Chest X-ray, AP view. Patient: 58 years old, sex M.
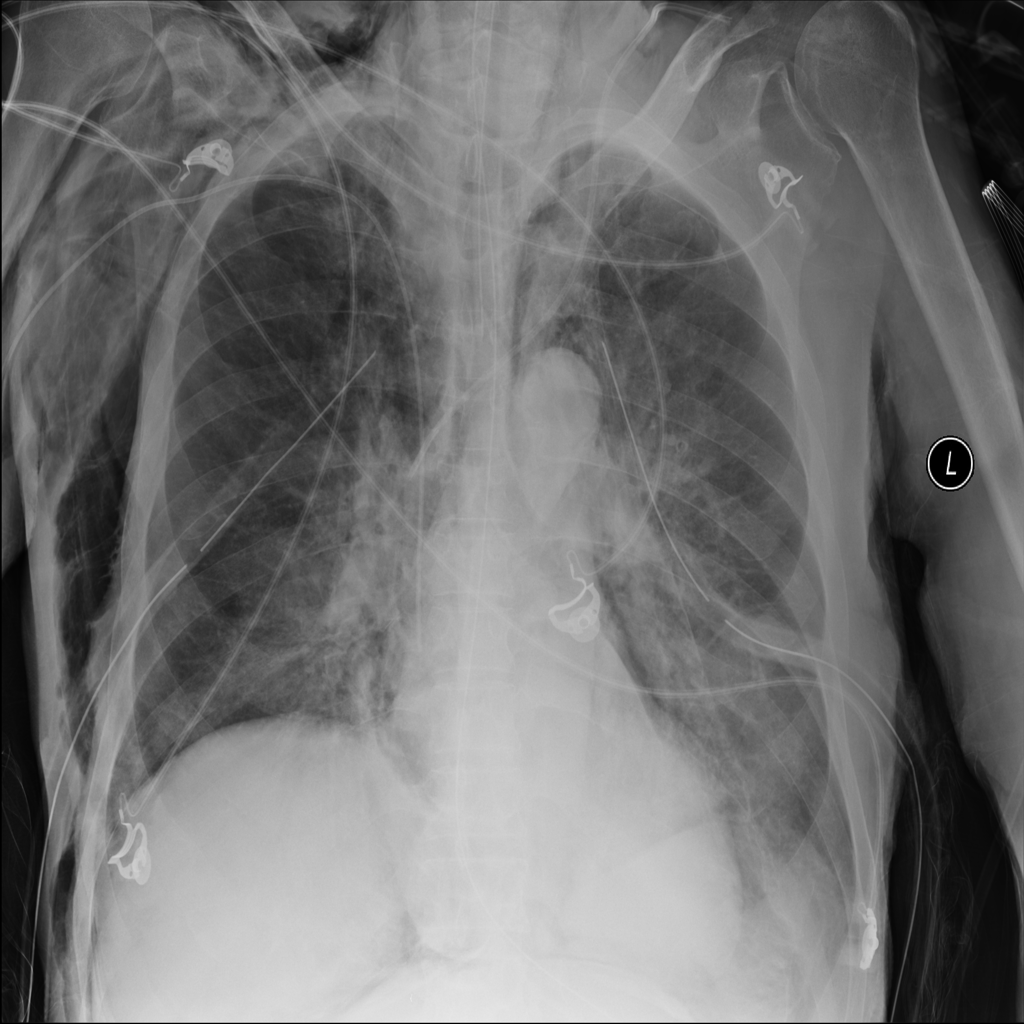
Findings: Emphysema